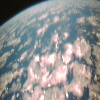
Label: cloud